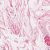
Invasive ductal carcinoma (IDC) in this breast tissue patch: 0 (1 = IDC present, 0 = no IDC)